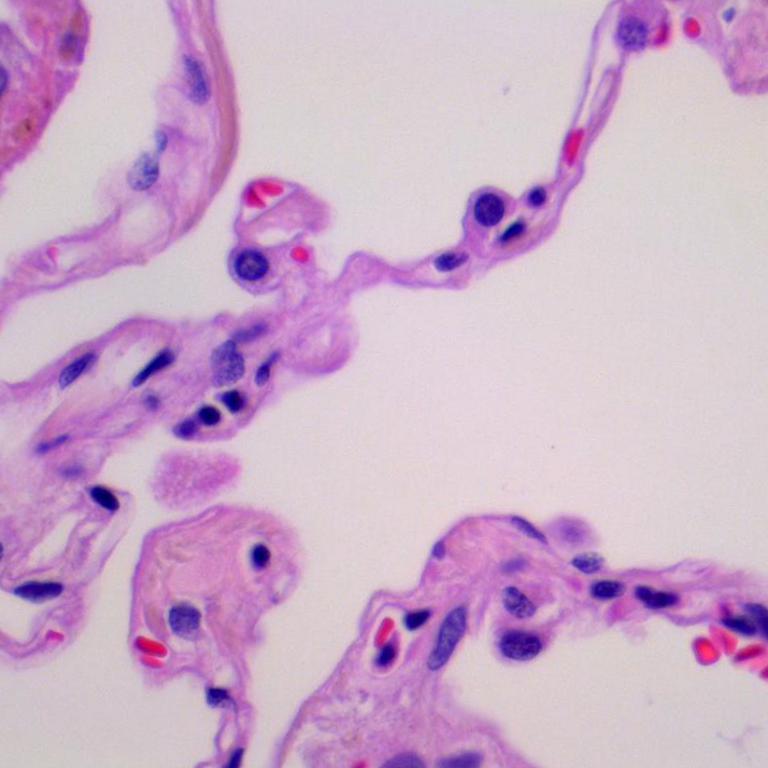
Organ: lung
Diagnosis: benign